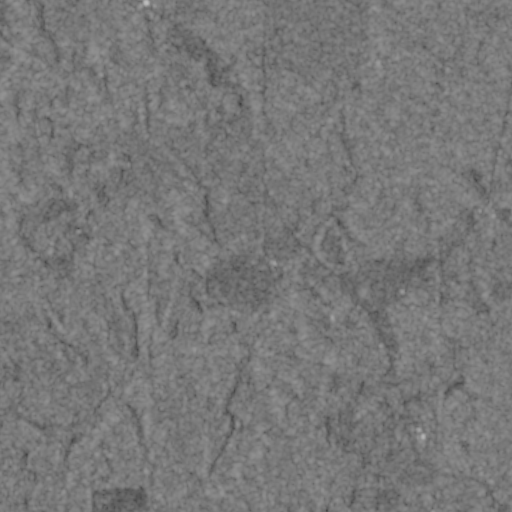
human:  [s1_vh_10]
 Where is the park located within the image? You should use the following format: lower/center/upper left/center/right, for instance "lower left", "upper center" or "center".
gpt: The park is located in the upper center of the image.
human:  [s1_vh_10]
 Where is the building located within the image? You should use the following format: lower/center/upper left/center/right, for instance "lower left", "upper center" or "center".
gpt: There is no building in the image.

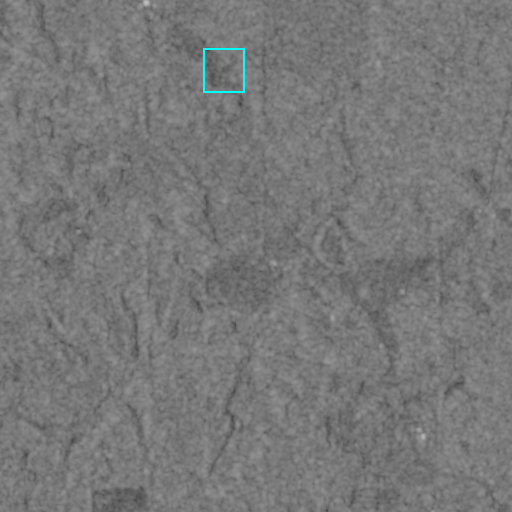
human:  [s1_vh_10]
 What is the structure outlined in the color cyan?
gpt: The structure outlined in cyan is a park.
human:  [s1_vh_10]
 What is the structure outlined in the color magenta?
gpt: There is no magenta outline.